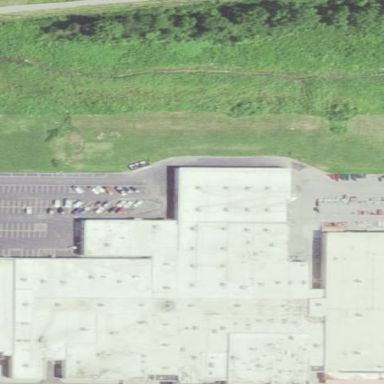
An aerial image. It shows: Retail building which is mall.